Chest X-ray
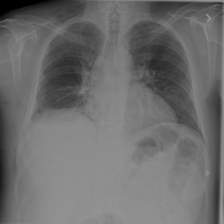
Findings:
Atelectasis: negative
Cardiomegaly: negative
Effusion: negative
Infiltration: negative
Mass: negative
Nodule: negative
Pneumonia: negative
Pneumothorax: negative
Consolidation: negative
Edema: negative
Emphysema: negative
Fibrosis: negative
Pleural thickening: negative
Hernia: negative